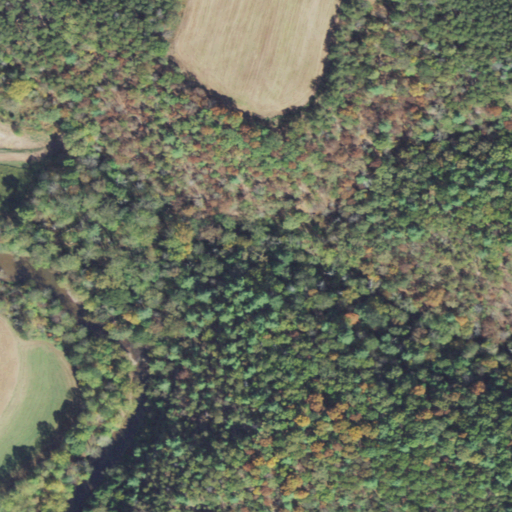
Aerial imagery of valley in Pennsylvania named Big Hollow containing deciduous forest, mixed forest, pasture, evergreen forest, woody wetlands, and open development